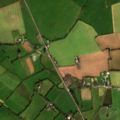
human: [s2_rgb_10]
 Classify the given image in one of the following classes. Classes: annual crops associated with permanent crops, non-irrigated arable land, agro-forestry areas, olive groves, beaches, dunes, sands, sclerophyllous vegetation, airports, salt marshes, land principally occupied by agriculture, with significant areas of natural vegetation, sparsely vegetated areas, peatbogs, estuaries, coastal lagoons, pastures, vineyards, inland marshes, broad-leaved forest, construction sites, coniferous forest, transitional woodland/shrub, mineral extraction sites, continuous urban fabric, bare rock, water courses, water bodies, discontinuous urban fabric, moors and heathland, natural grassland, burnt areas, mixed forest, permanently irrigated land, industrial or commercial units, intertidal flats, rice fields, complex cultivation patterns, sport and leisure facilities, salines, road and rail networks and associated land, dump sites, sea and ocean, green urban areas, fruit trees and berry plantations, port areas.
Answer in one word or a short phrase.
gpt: non-irrigated arable land, pastures